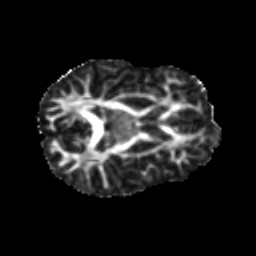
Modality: FA
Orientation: axial
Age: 17
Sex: female
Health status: ill
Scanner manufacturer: ge
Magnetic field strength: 3 T
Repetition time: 6.776 s
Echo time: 0.0794 s